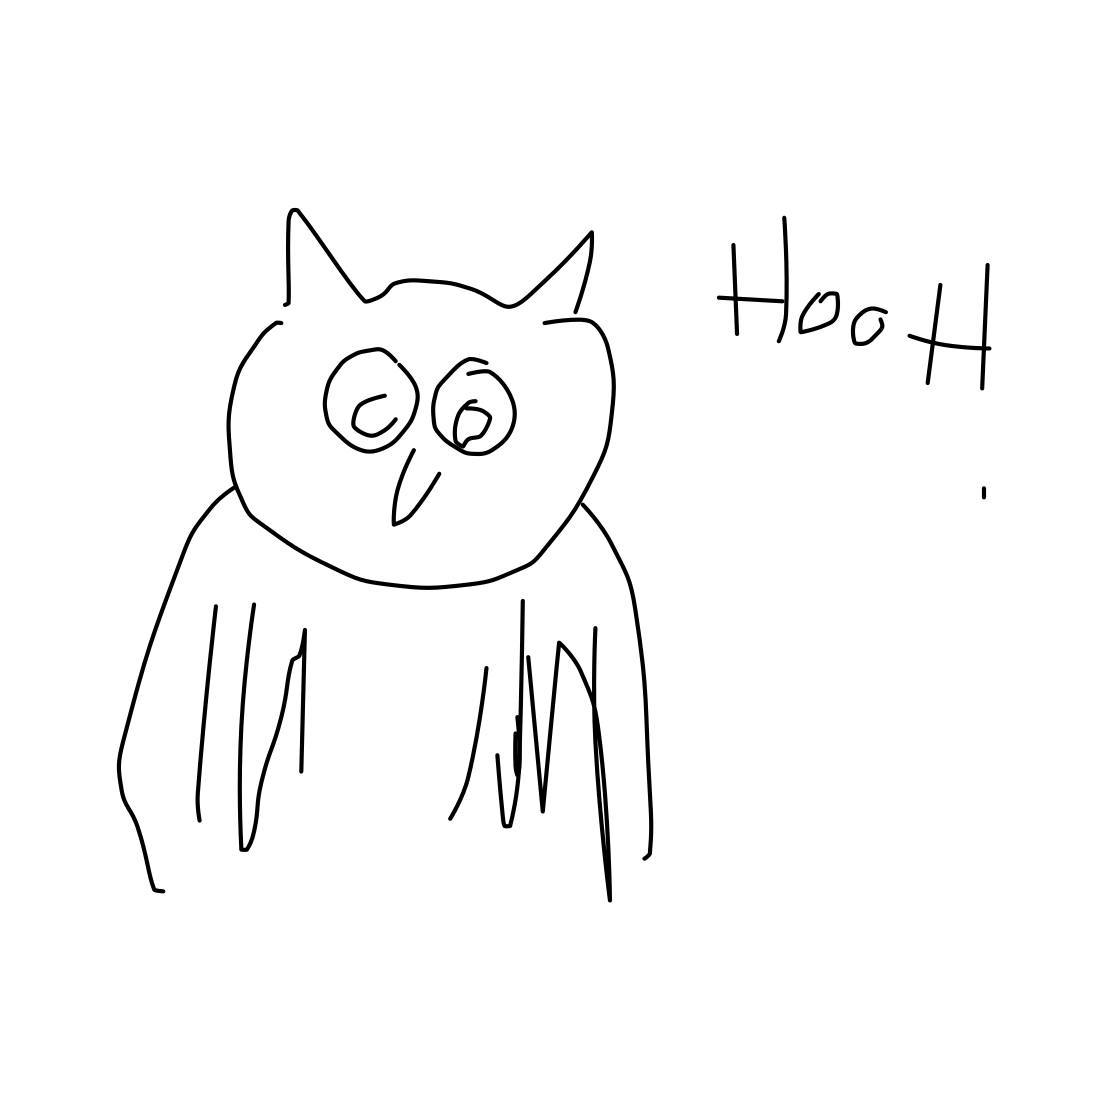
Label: owl